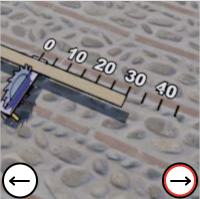
Task: length
Answer: 30
First scale value: 10.0